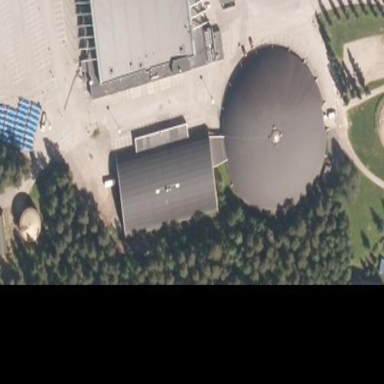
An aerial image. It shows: Round-shaped building used for leisure purposes. It houses ice rink.